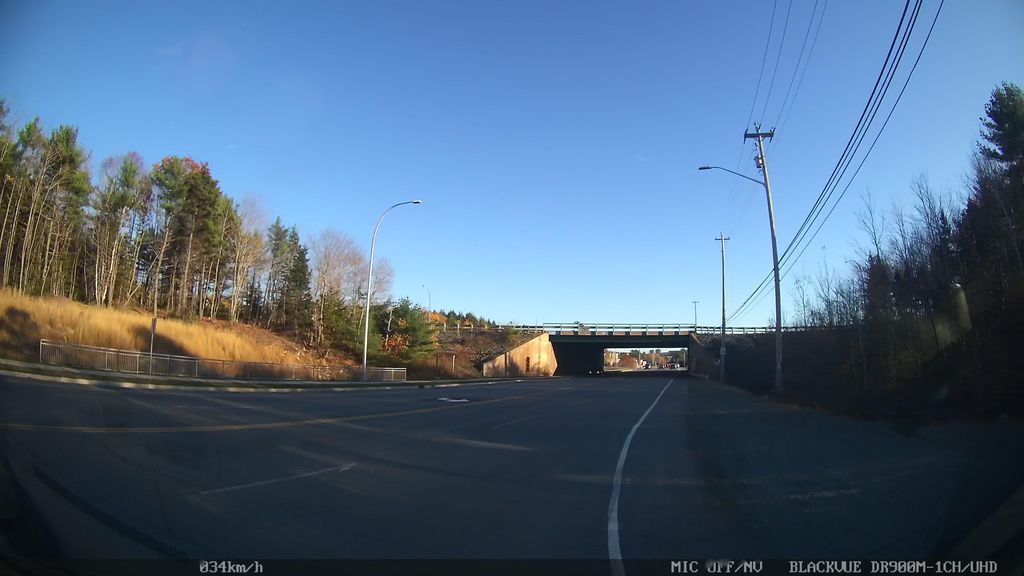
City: halifax